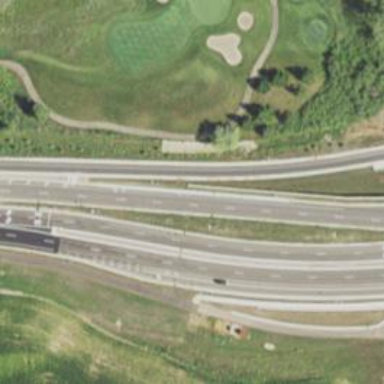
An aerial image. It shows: Secondary link road.